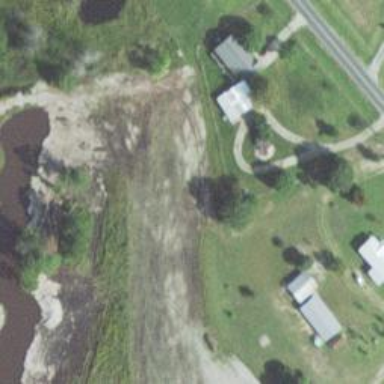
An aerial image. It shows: Driveway leading to service road.